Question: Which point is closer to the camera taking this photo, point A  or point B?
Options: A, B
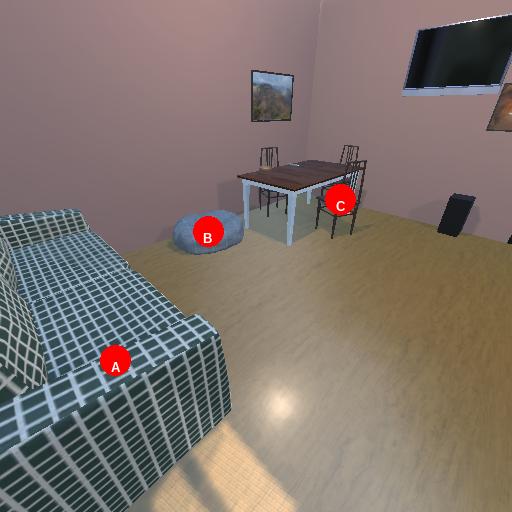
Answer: A